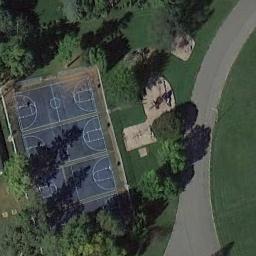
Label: basketball_court